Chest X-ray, PA view. Patient: 57 years old, sex F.
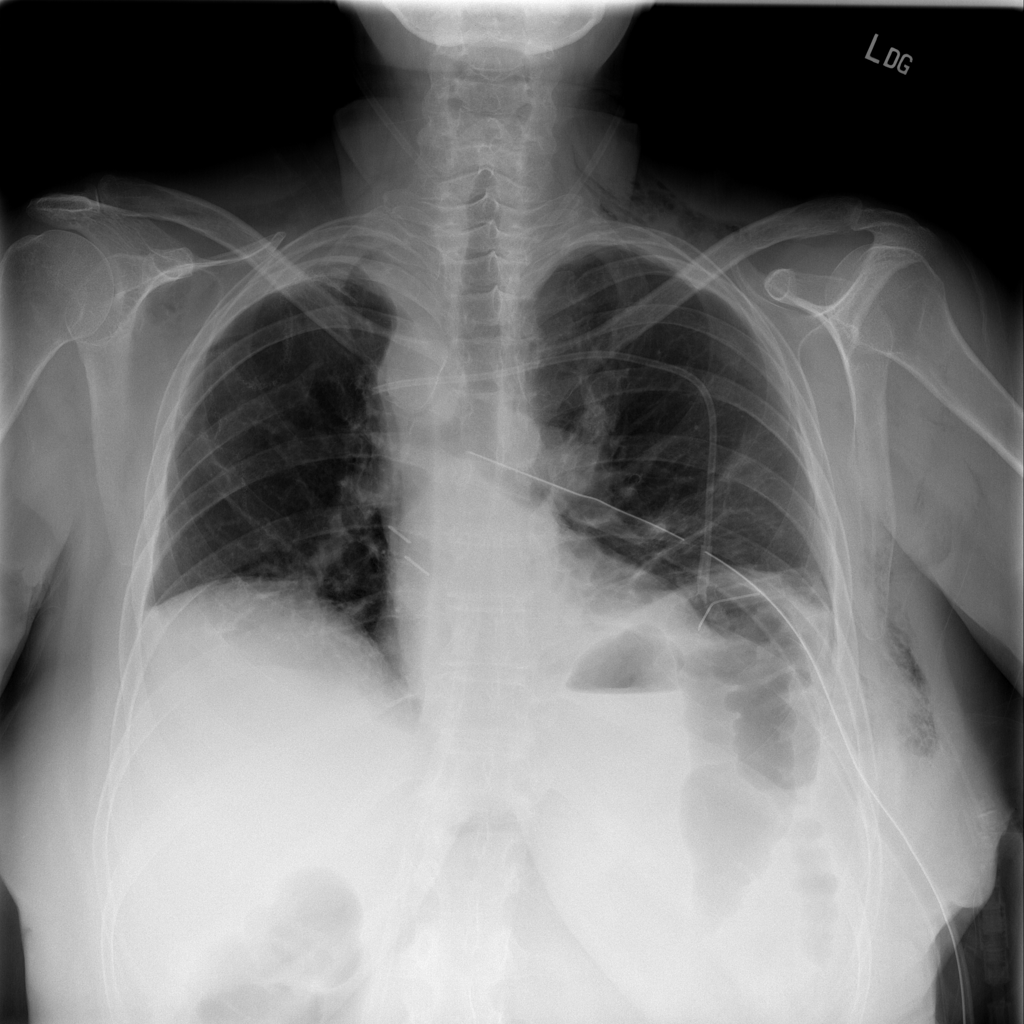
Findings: Atelectasis, Pleural_Thickening, Pneumothorax